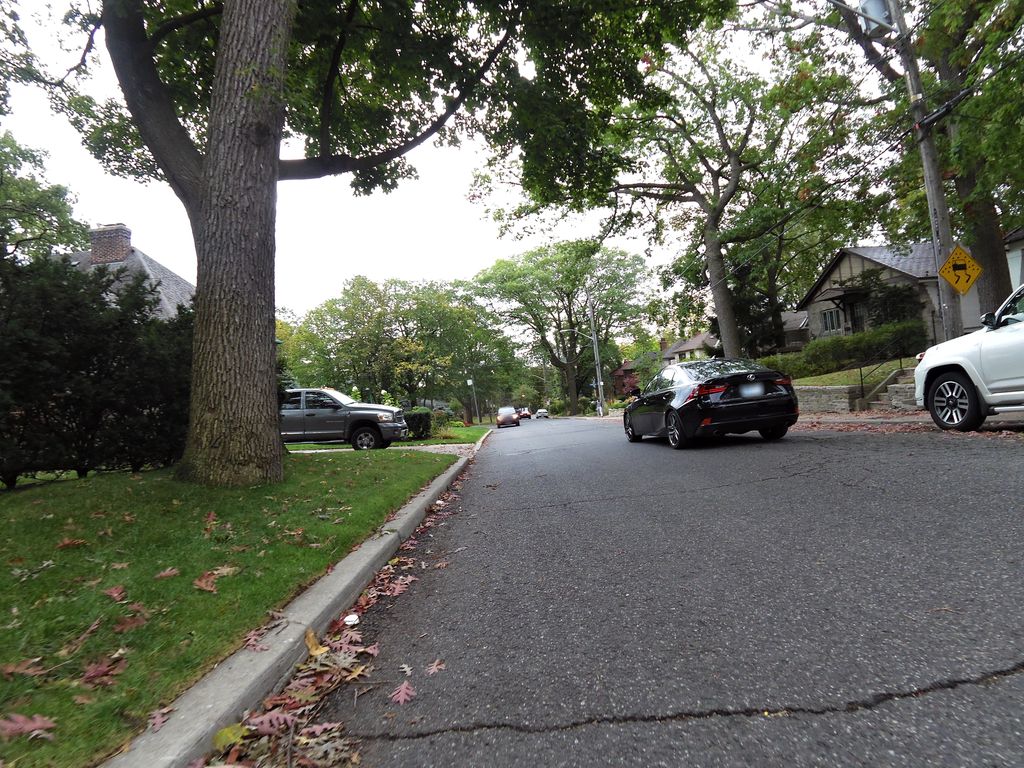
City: toronto